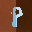
Label: 8